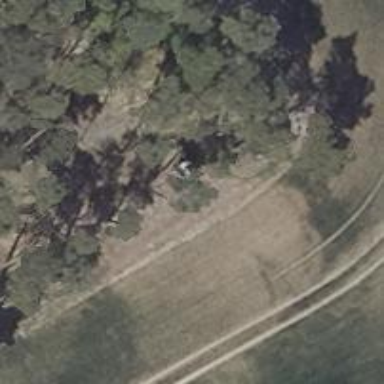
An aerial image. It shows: Hunting stand.